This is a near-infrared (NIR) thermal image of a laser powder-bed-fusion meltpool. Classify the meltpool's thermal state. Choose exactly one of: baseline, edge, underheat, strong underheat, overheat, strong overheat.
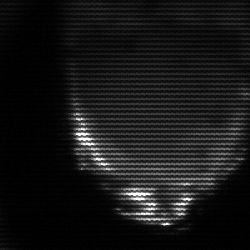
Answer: edge